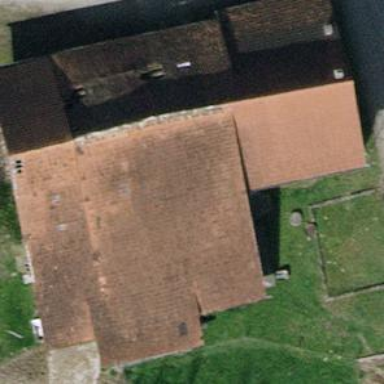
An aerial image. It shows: Gabled roof farm building.